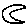
Label: moon